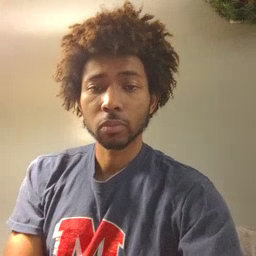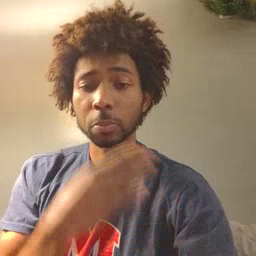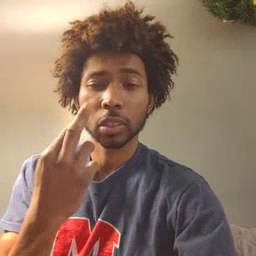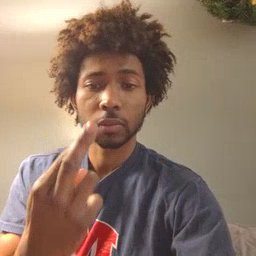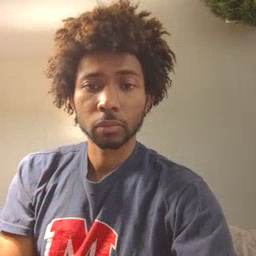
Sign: beside